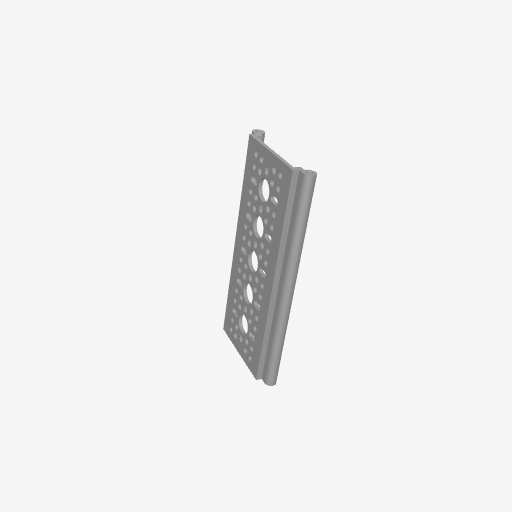
Part: RailChannel5H